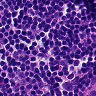
Metastatic tissue present: no